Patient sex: M
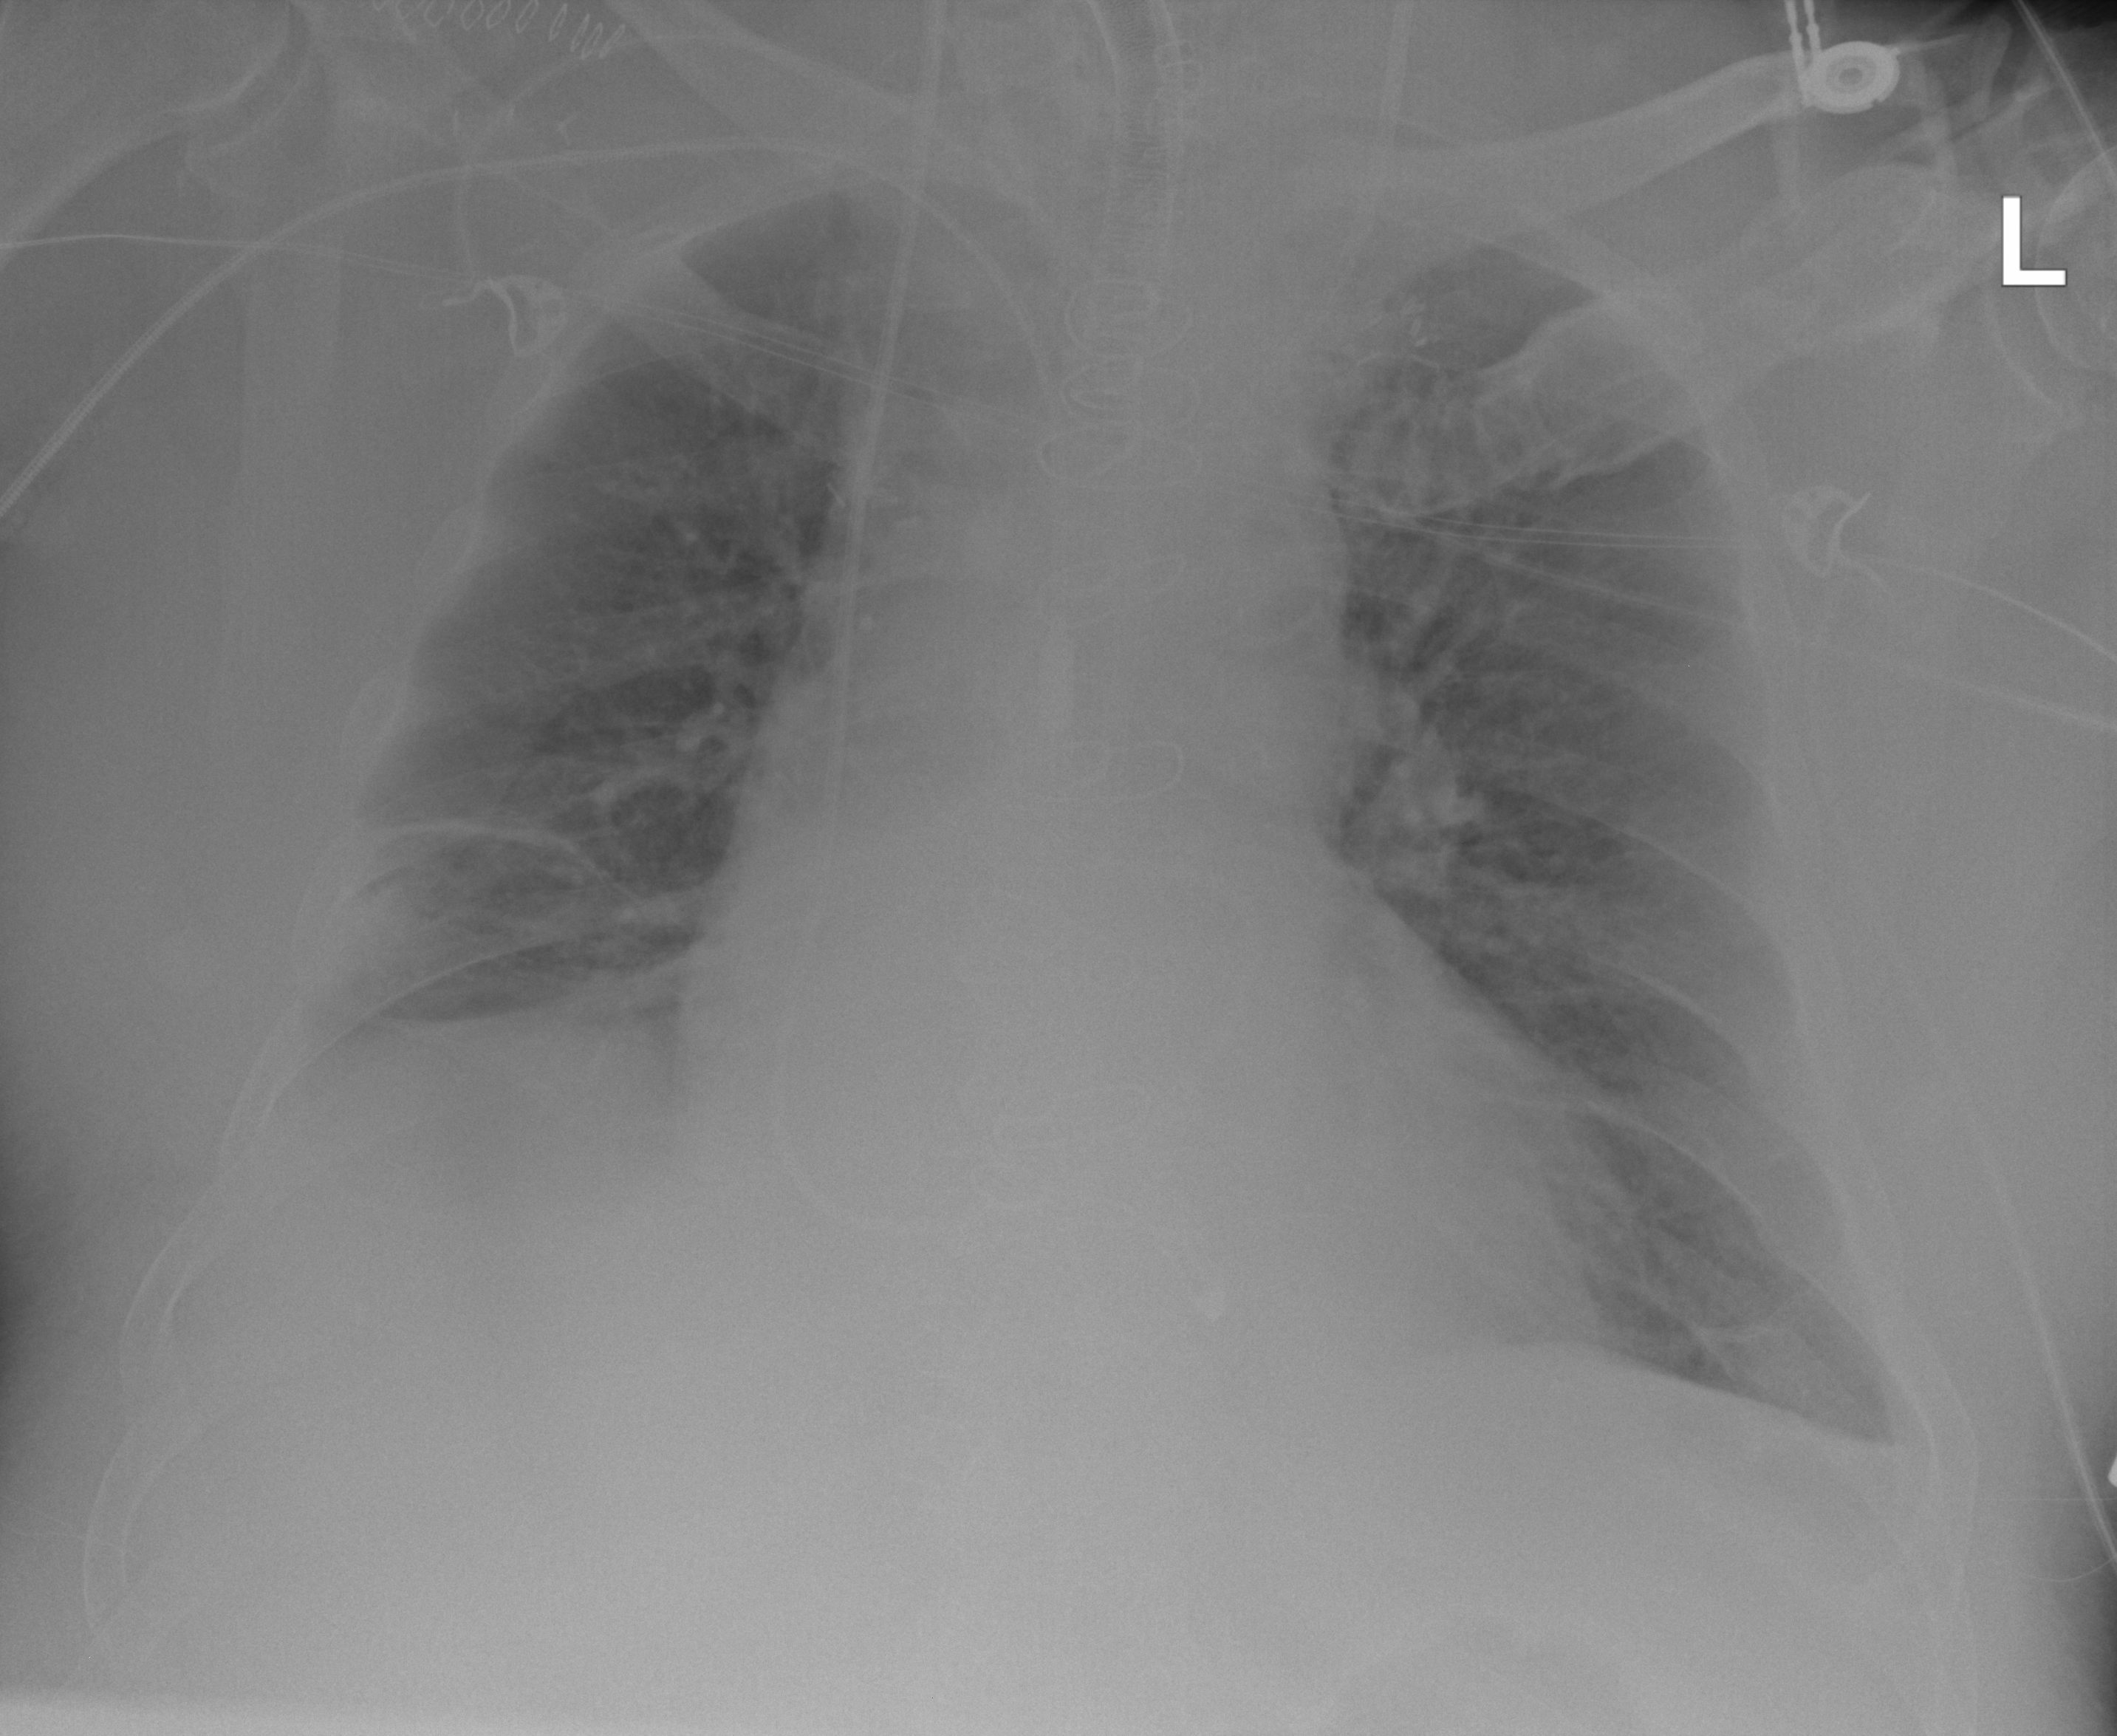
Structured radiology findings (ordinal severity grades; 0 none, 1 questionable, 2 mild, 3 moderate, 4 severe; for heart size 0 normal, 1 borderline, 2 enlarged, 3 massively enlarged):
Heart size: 2
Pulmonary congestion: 1
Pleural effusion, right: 2
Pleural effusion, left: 1
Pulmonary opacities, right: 0
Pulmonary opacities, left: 2
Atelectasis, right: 3
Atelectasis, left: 0